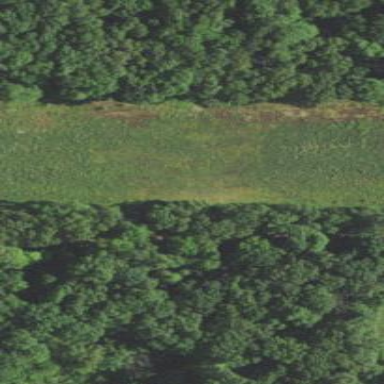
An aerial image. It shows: Wildlife opening in meadow.